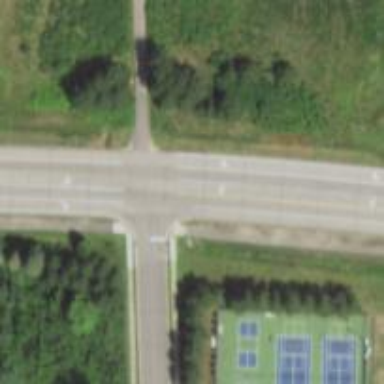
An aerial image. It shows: Unmarked asphalt crossing on cycleway road.